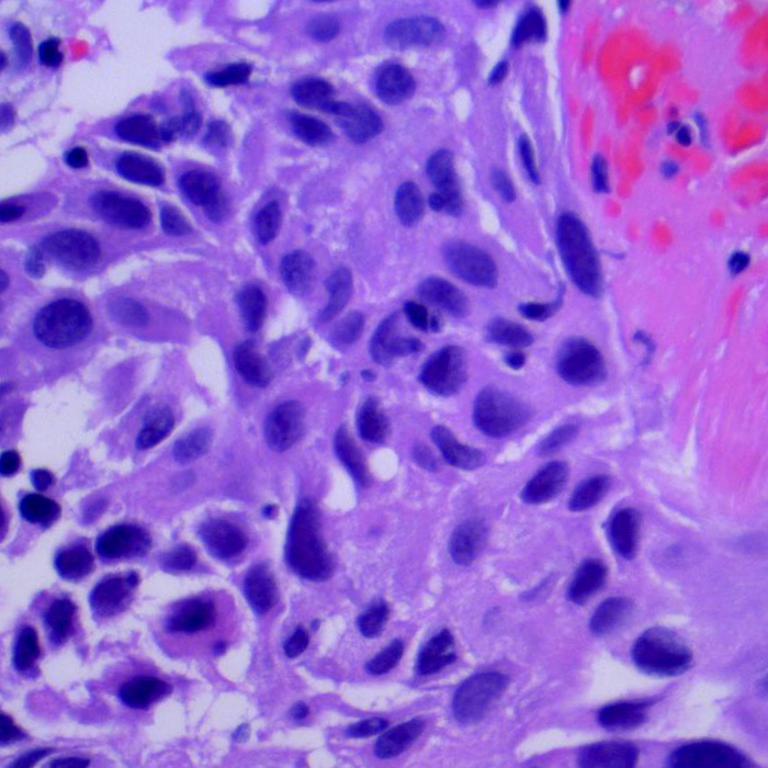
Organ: lung
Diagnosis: squamous carcinomas